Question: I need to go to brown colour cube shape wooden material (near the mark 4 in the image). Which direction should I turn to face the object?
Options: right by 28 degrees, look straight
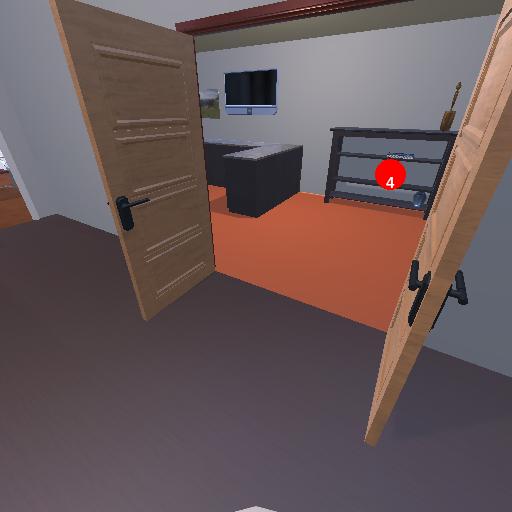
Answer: right by 28 degrees